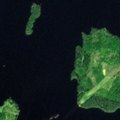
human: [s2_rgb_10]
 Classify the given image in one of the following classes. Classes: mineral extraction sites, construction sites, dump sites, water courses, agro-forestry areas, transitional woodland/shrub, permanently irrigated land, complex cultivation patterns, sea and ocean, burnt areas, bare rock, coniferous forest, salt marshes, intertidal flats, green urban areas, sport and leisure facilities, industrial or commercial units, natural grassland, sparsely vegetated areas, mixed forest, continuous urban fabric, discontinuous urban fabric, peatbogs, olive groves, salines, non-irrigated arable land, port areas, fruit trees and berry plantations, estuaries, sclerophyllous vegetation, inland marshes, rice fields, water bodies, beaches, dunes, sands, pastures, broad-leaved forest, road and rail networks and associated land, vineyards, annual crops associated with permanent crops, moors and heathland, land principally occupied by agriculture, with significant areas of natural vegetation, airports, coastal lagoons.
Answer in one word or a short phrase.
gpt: coniferous forest, mixed forest, water bodies